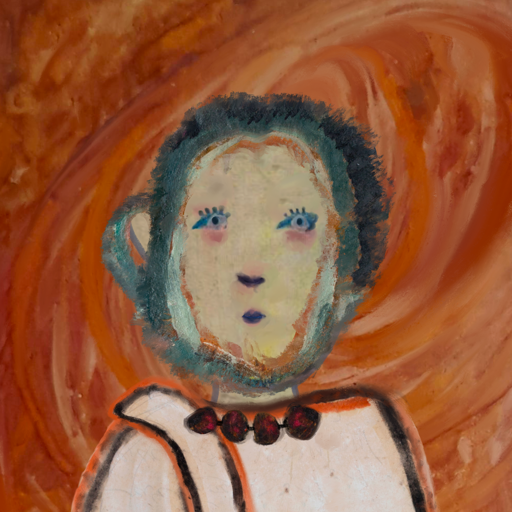
Background: Pious_Lady, Head And Neck Front: Hill_Girl, Face Front: Hill_Girl, Bust: Roy_Bahadur, Hair Front: Boggyland, Head Accessory: Blank, Second Necklace: Blank, Necklace: Mosgoul, Baby: Blank